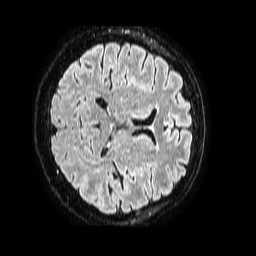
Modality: FLAIR
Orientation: axial
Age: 56
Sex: female
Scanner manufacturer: philips
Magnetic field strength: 1.5 T
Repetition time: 4.8 s
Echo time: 0.3 s